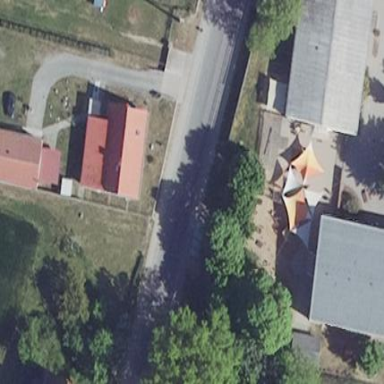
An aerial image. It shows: Kindergarten.